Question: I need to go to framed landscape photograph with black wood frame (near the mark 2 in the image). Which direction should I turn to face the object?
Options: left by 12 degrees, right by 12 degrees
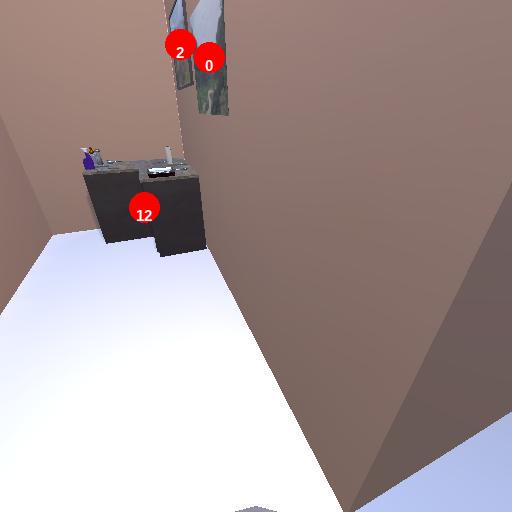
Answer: left by 12 degrees